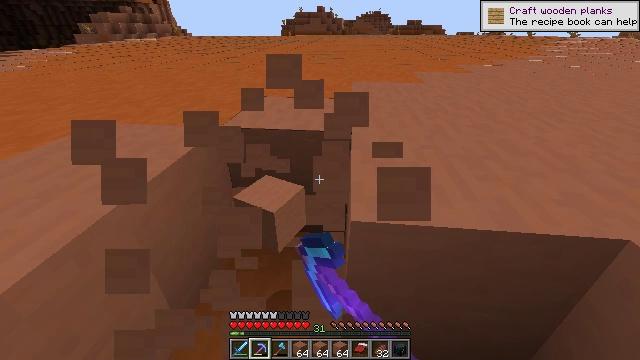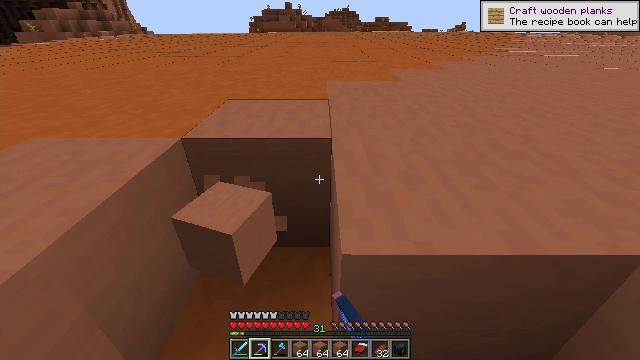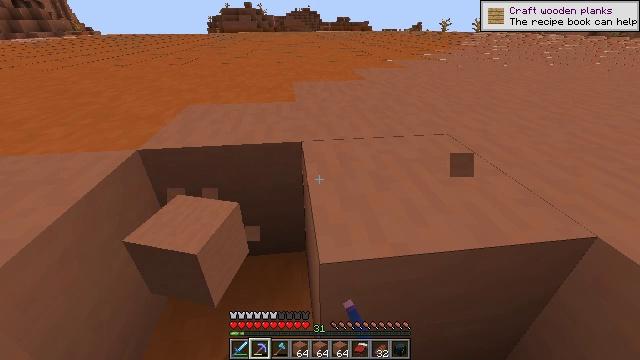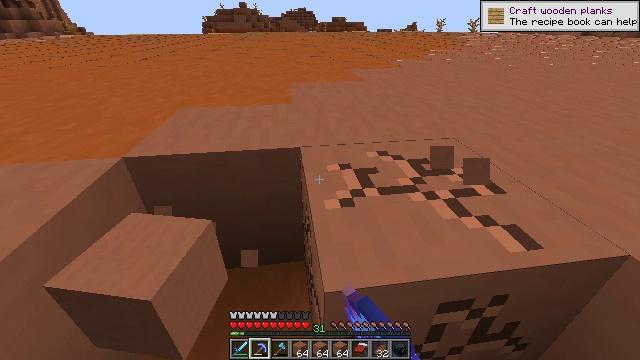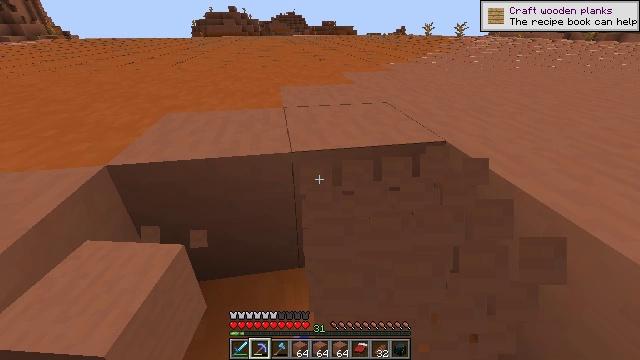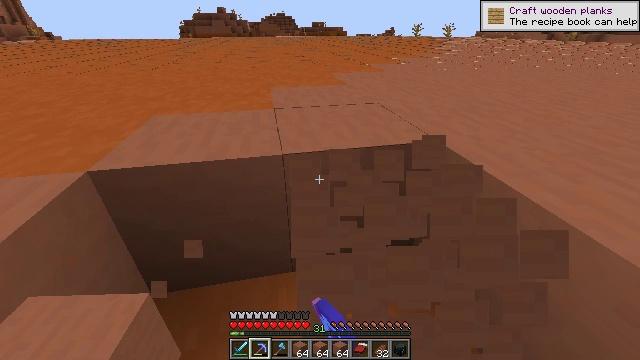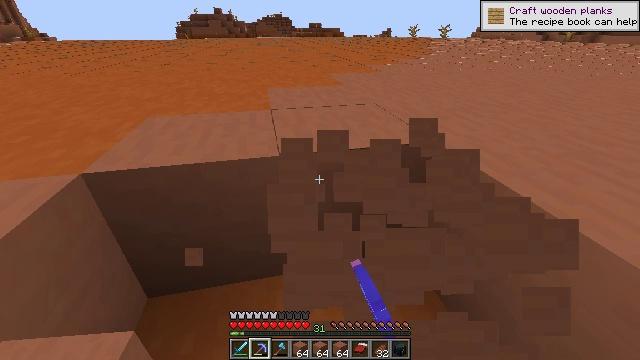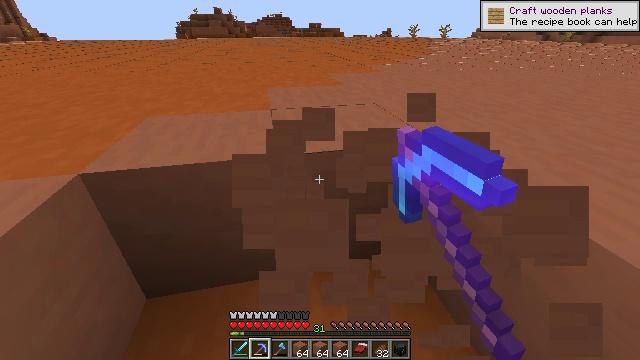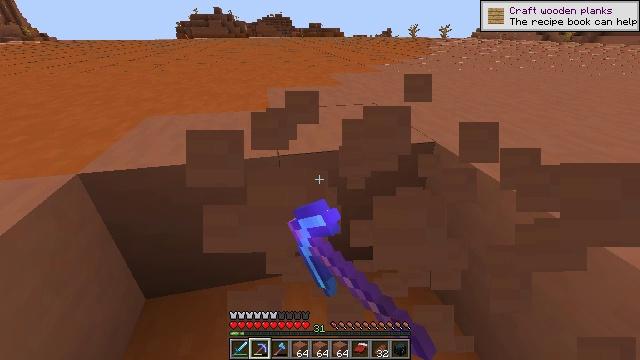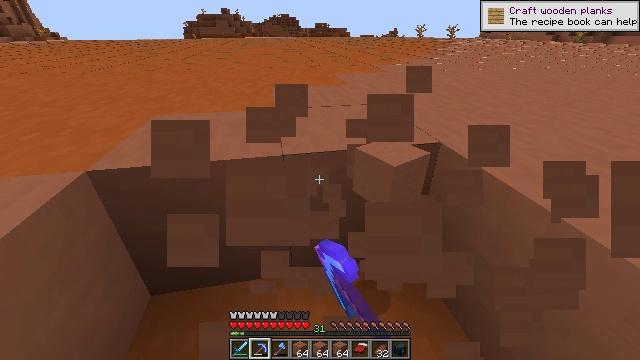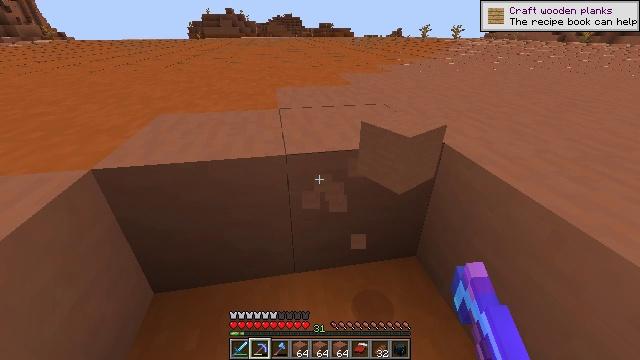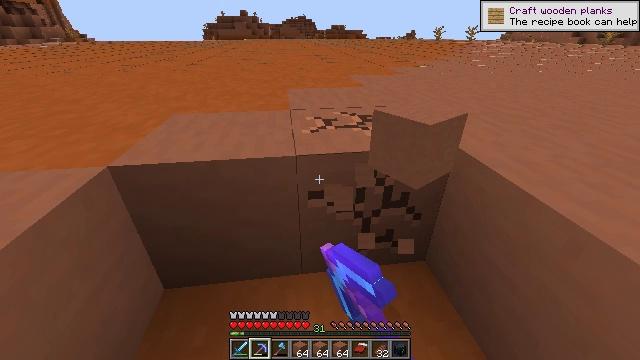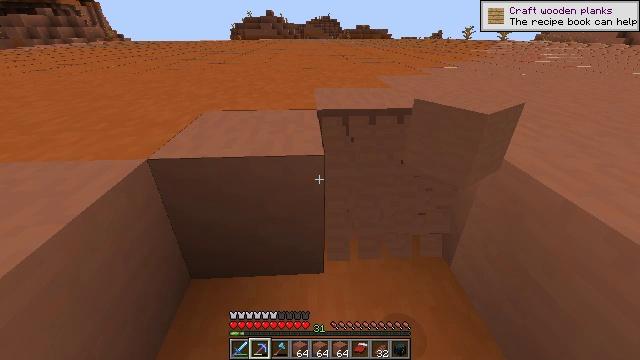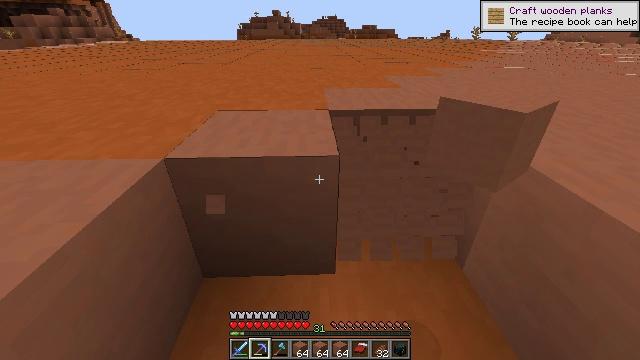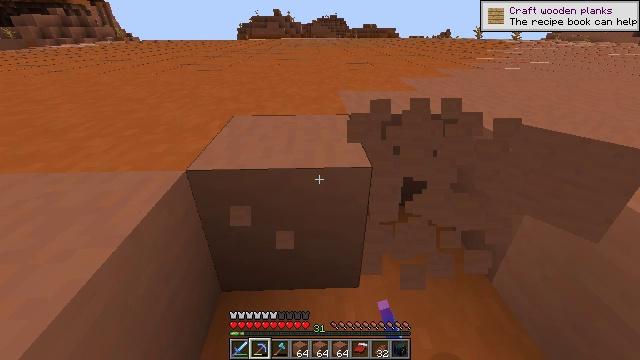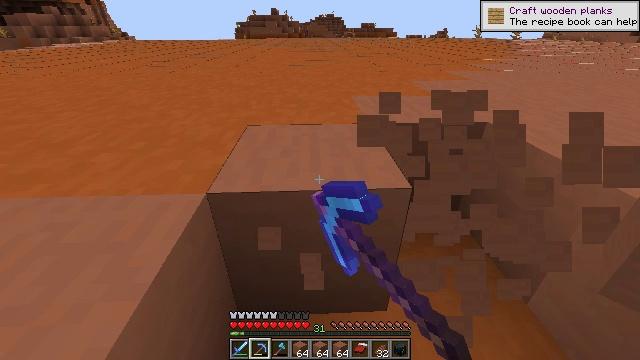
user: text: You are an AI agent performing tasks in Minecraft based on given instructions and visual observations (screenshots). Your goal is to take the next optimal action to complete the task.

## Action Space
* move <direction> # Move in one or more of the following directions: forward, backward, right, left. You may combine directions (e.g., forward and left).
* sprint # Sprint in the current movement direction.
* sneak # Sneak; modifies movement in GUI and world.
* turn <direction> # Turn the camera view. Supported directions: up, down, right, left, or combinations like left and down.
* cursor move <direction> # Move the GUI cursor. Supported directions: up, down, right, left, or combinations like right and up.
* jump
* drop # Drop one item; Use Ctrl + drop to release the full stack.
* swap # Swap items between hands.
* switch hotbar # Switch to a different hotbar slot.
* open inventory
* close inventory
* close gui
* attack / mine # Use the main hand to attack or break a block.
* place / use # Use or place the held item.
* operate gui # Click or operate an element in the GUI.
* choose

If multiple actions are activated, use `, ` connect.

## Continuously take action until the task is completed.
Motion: motion action
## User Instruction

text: Harvest terracotta for building.
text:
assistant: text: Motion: move forward, turn right, attack / mine
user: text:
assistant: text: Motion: turn right, attack / mine
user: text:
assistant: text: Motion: attack / mine
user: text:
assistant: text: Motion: turn right, attack / mine
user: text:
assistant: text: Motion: turn right, attack / mine
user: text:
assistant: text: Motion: attack / mine
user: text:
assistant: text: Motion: attack / mine
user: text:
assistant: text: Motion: attack / mine
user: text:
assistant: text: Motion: turn left, attack / mine
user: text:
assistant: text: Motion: attack / mine
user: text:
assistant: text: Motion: turn left, attack / mine
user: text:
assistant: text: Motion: move left, turn left, attack / mine
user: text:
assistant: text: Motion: move forward and move left, turn left, attack / mine
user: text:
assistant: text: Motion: move forward and move left, attack / mine
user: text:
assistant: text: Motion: move forward and move left, attack / mine
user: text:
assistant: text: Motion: move forward and move left, turn right, attack / mine
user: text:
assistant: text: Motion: turn right, attack / mine
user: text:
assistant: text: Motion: turn right, attack / mine
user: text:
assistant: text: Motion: turn right, attack / mine
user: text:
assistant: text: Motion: turn right, attack / mine
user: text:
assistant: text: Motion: move forward and move left, turn right, attack / mine
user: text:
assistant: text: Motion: move forward and move left, turn right, attack / mine
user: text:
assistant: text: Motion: move forward and move left, turn right, attack / mine
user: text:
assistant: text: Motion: move forward and move left, turn right and up, attack / mine
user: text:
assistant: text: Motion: attack / mine